Question: I'm wondering why the mesh in <URL> looks more three-dimensional then mine. My meshes look like they have no surface and no depth. Here is an example picture:

Any suggestions? I don't see if there is a difference in loading the meshes (xtk's version compared to mine). I think it doesn't depend on the (type of) data because in <URL> it looks more three-dimensional.
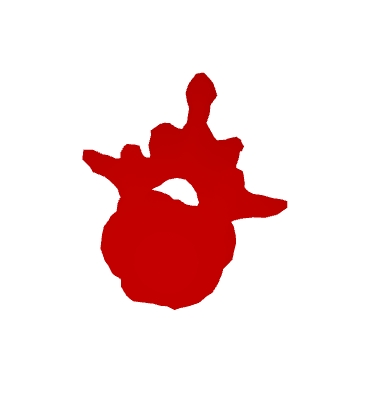
Answer: It is because your mesh files have no normals.
Paraview will create normals if you don't provide it - not XTK -
You can generate normals for your meshes fairly easily with VTK:
<URL>
1-vtkPolyDataReader
2-vtkPolyDataNormals
3-vtkPolyDataWriter
Maybe you can export the meshes from Paraview or Slicer? Maybe the exported meshes will contain the normals...